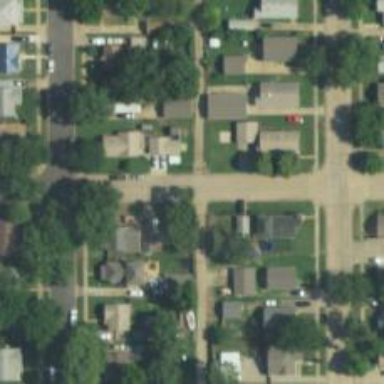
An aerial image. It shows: Alley classified as service road.